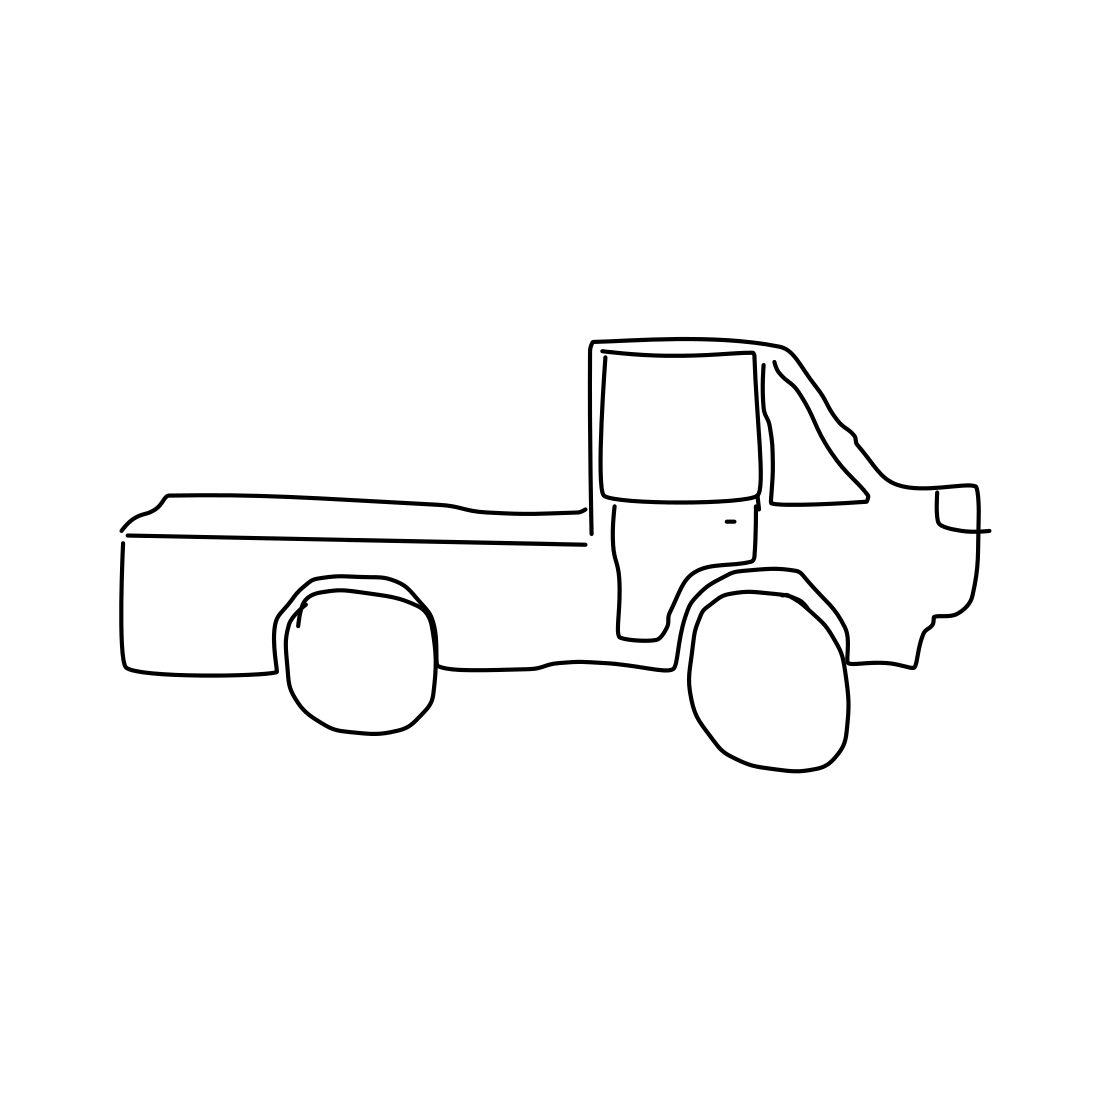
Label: pickup truck